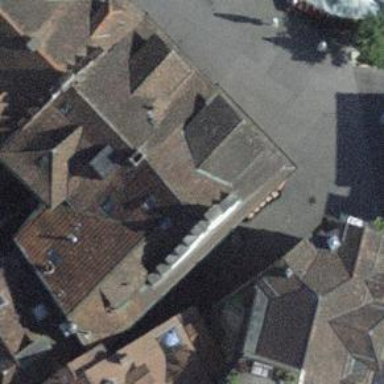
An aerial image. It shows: Restaurant.